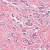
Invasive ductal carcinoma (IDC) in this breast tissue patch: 1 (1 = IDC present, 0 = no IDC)